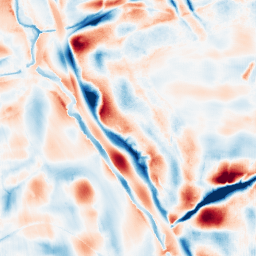
Category: wavelet
Decomposition family: wavelet_biorthogonal
Decomposition parameters: wavelet: bior4.4
level: 5
Upsampling method: fft_zeropad
Upsampling parameters: scale: 8
Upsampling scale: 8